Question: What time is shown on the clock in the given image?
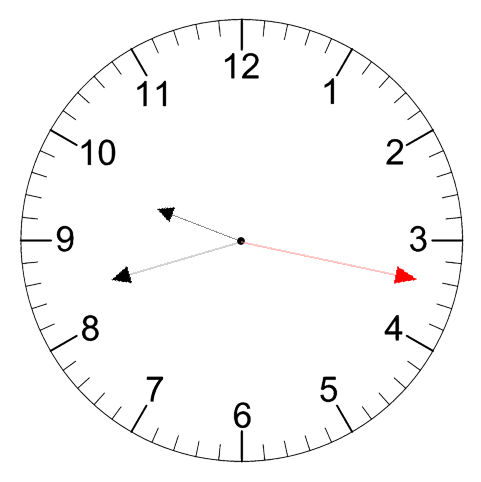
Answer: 09:42:17